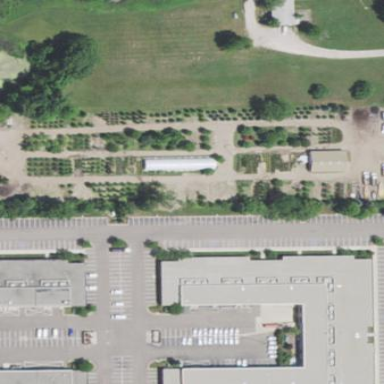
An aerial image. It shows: Area dedicated to greenhouse horticulture.